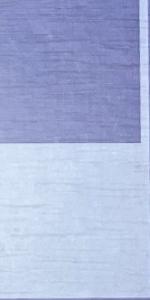
Label: Empty